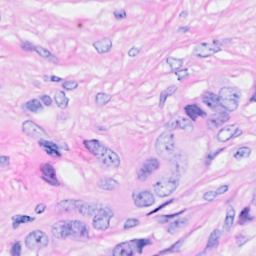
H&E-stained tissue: Breast